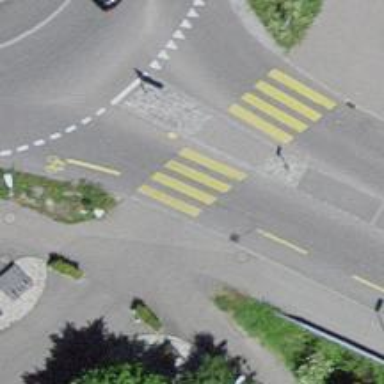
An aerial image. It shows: Primary highway with designated cycle lane.